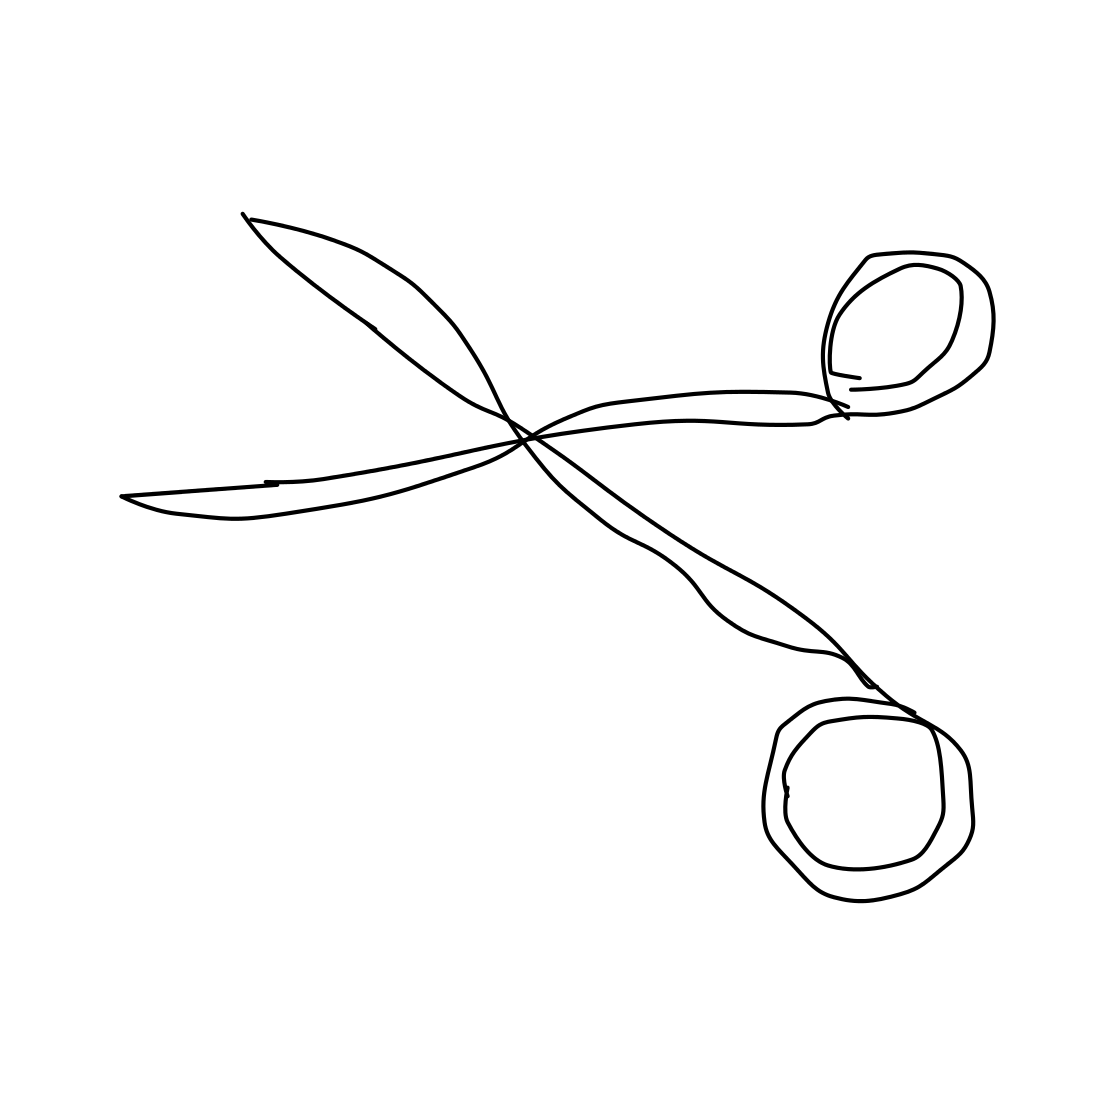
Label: scissors